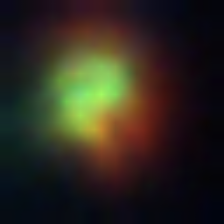
Taxon: NanoPlankton
Group: Other